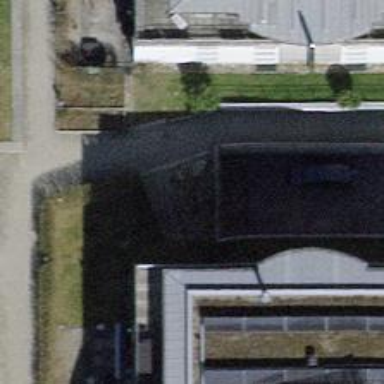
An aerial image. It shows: Parking area.